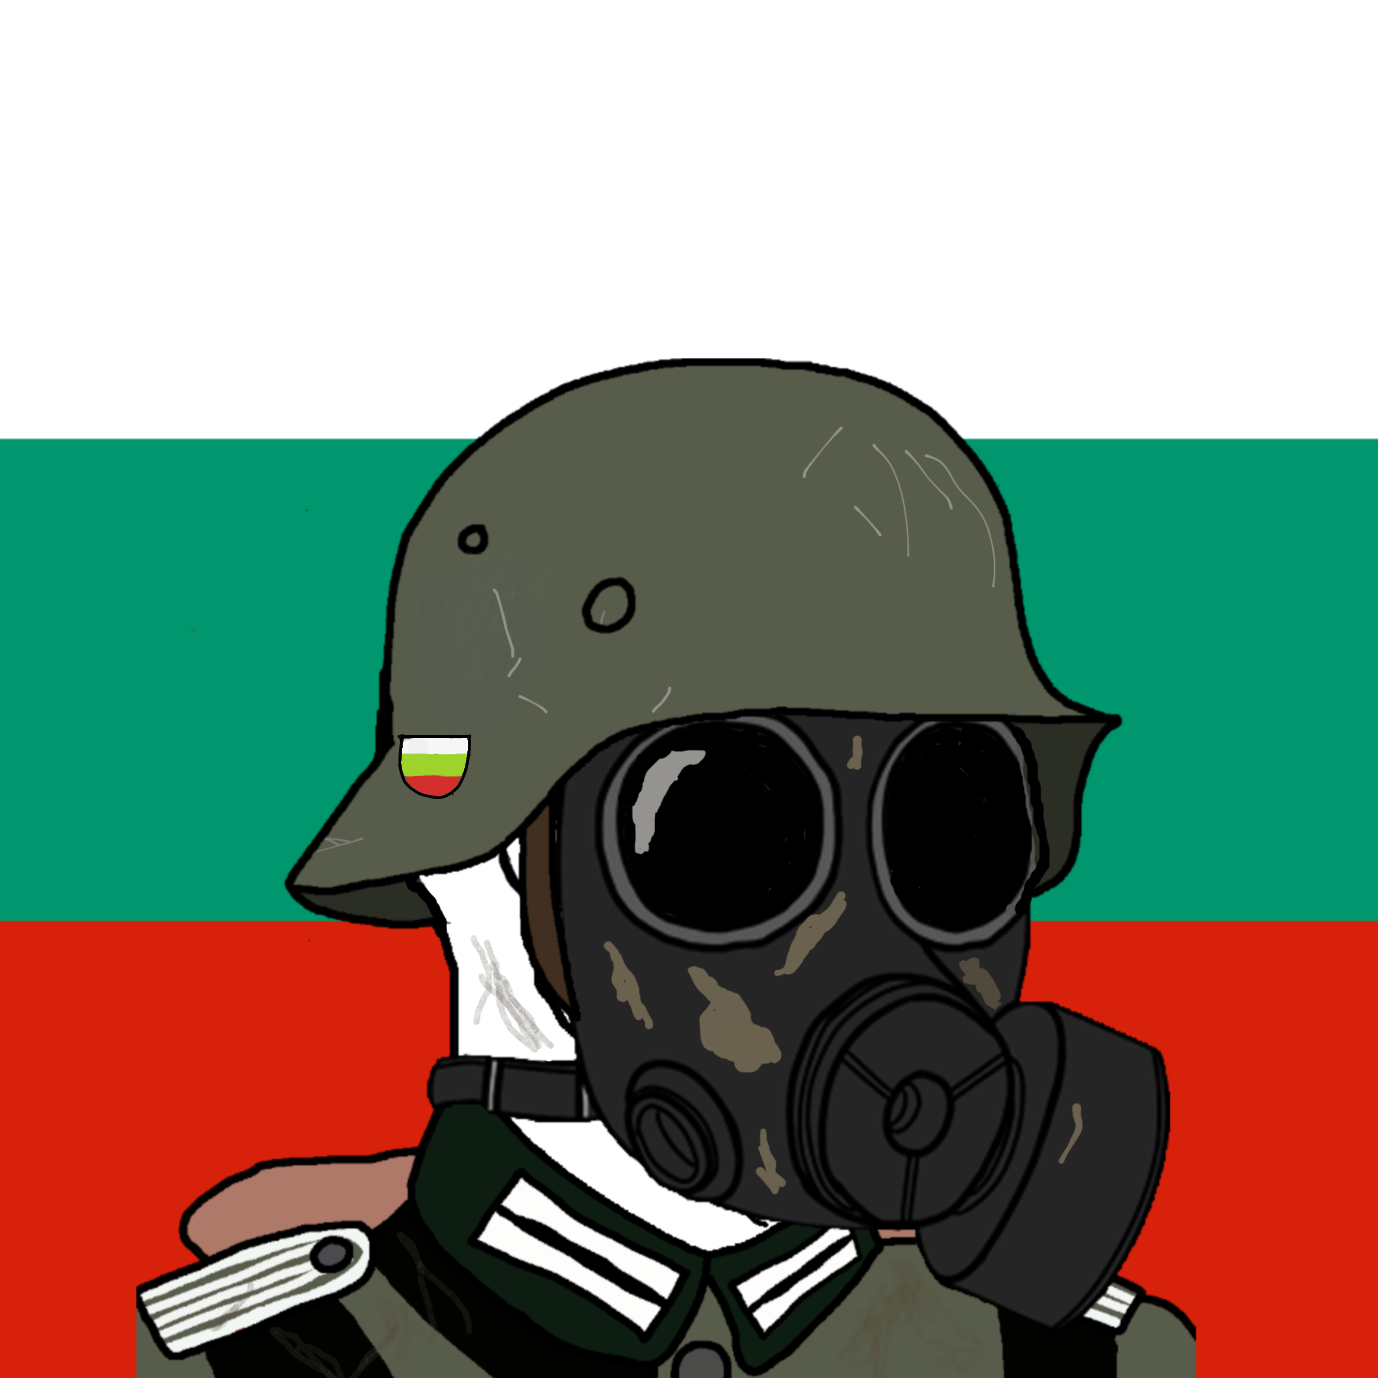
Label: 5_Wojak_with_Background